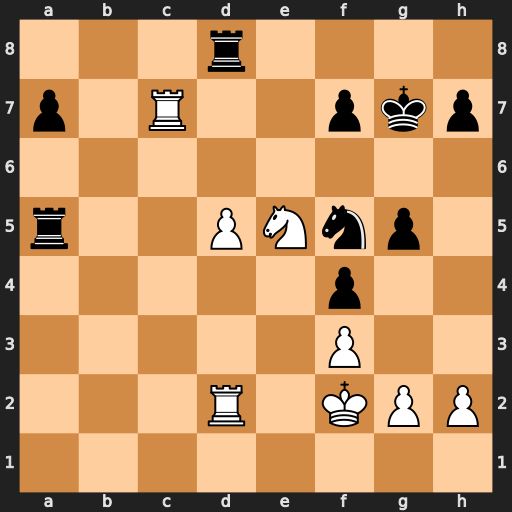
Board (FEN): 3r4/p1R2pkp/8/r2PNnp1/5p2/5P2/3R1KPP/8
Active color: w
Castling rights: -
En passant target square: -
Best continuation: Rxf7+ Kg8 Rxf5